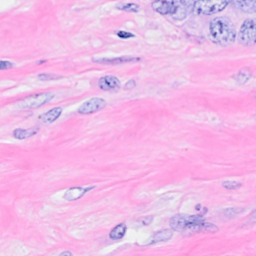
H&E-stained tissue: Breast